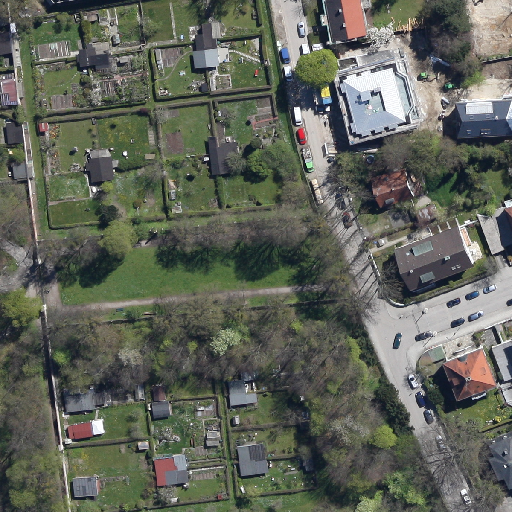
Referring expression: vehicle driving on the road